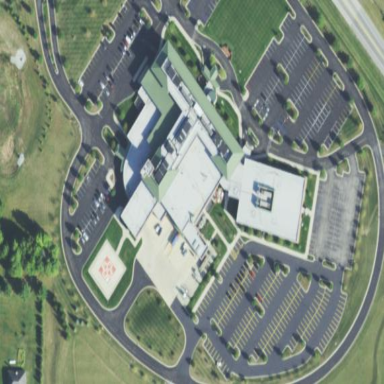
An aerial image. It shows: Hospital providing healthcare services.